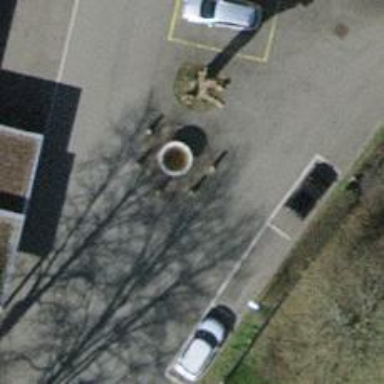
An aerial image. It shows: Concrete bollard.